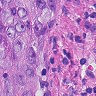
Metastatic tissue present: yes